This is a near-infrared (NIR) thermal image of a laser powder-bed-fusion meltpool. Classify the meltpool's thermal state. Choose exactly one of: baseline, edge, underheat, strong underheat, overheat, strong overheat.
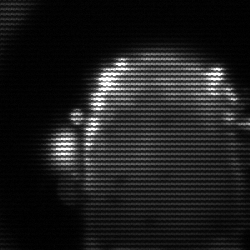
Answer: baseline